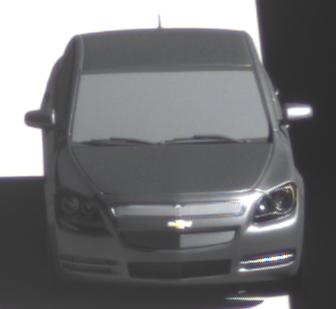
Make: Chevrolet
Model: Malibu 2.4
Detailed model: Malibu
Model produced from: 2012/07
Model produced until: 2014/08
Doors: 4
Color: gray
Road condition: dry road
Daytime: morning or afternoon
Contrast: high contrast